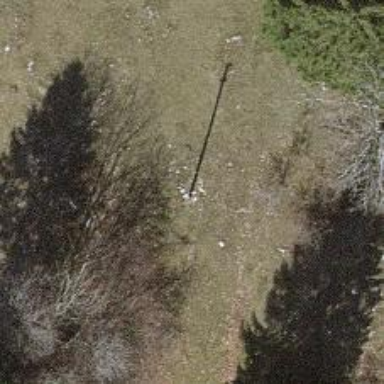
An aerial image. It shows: Power pole.